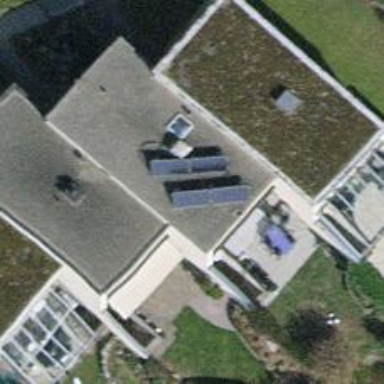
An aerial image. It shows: Small solar photovoltaic panel generator installed on roof.